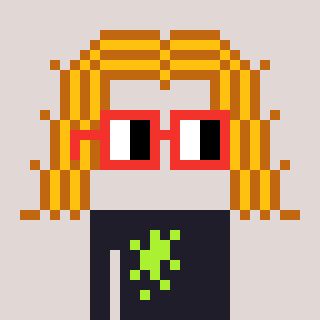
a pixel art character with square red glasses, a hair-shaped head and a grayscale-colored body on a warm background